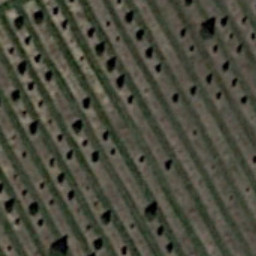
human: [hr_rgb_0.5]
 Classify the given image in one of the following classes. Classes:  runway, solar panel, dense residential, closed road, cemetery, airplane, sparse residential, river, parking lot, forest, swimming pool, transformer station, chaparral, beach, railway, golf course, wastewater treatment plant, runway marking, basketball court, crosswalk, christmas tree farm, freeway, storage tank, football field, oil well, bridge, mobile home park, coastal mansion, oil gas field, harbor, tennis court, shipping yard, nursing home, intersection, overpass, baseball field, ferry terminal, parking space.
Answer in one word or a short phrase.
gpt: christmas tree farm